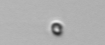
Label: nanoplankton_mix